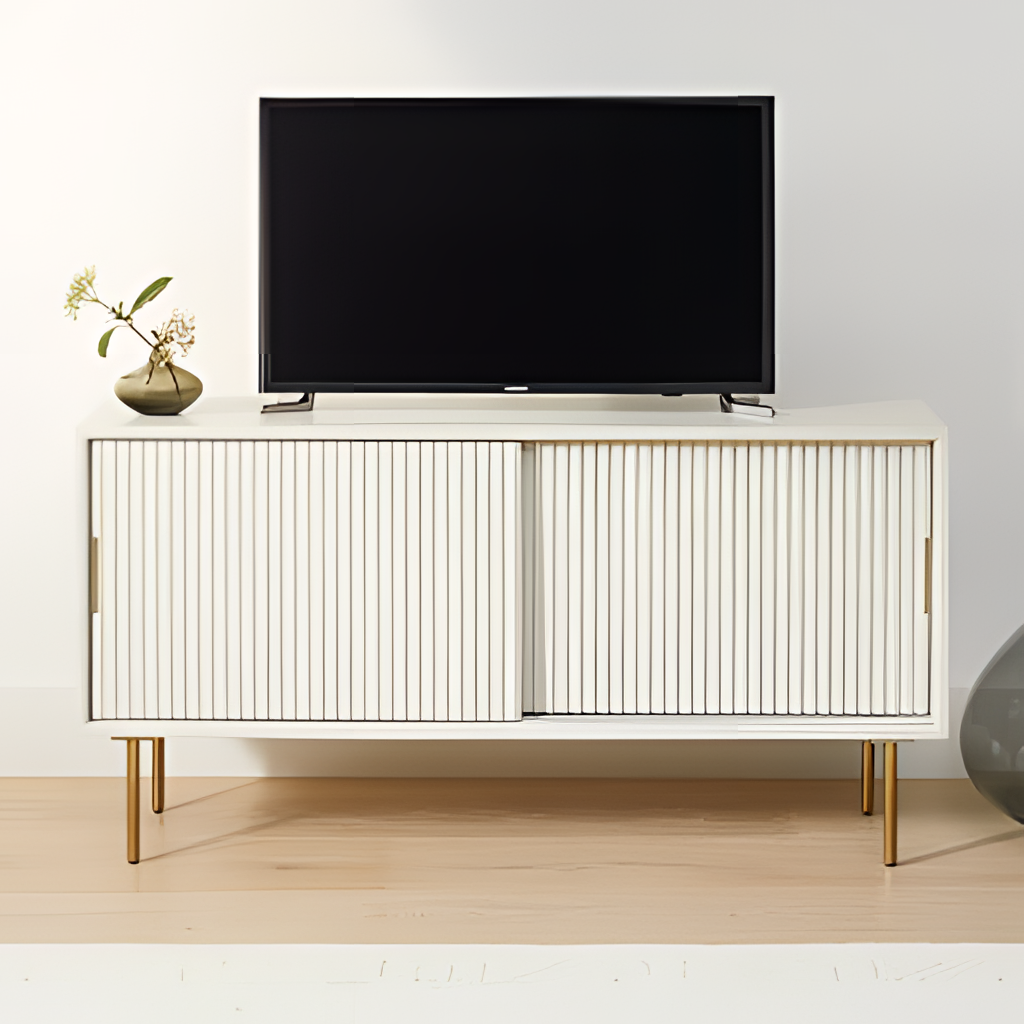
living room, white wood TV console, wood flooring, with plank pattern, white paint wallpaper, with solid pattern, minimalist